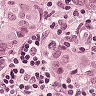
Metastatic tissue present: yes